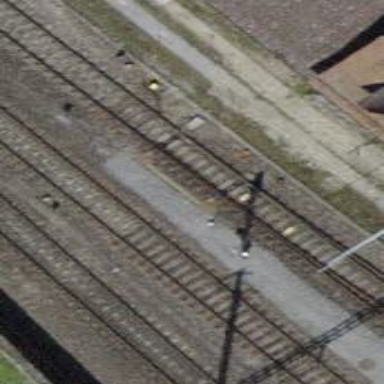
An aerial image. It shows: Single railway track with electrified contact line.